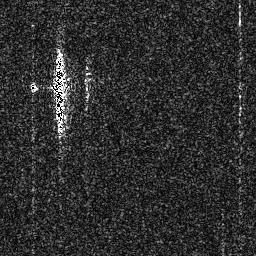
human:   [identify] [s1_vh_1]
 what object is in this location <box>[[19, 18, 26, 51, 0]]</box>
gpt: <ref>1 medium ship at the left</ref>